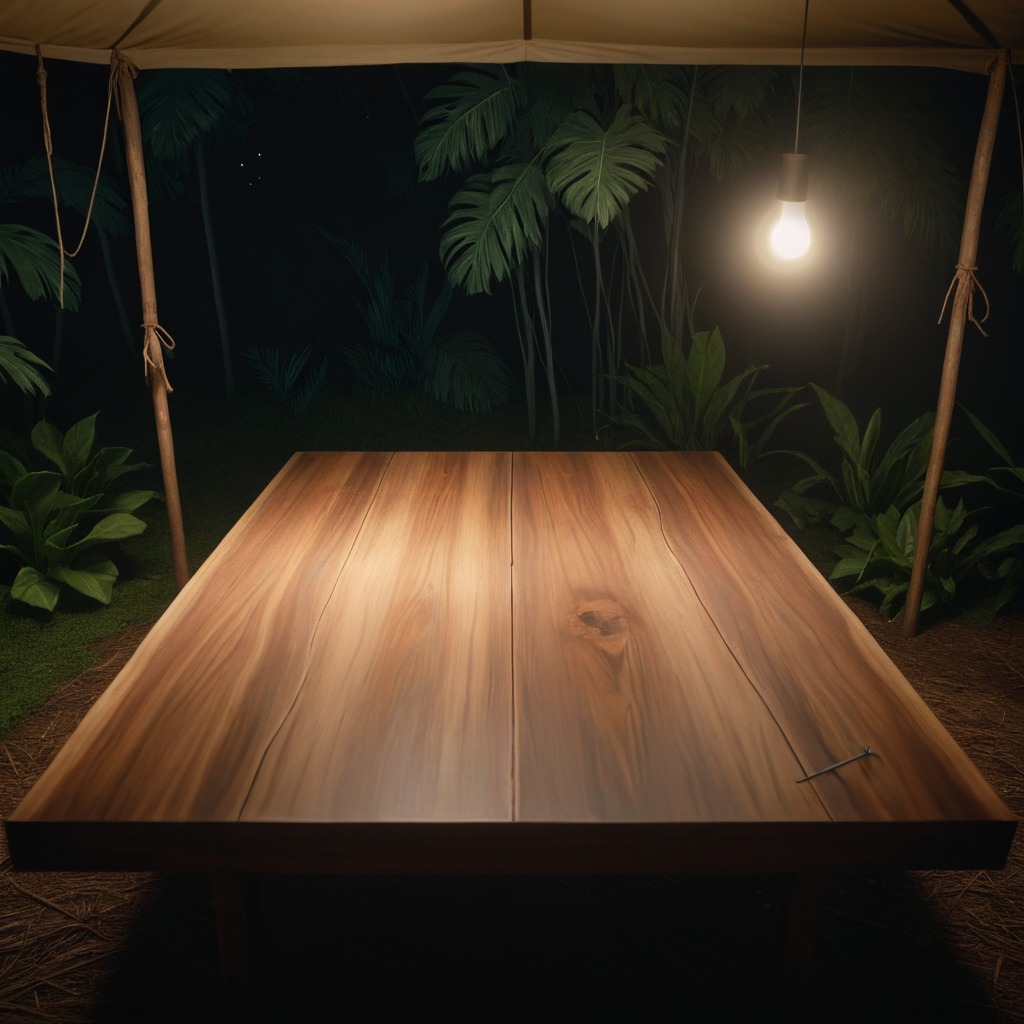
A nail is lying on a wooden table in a jungle field workshop tent at night.